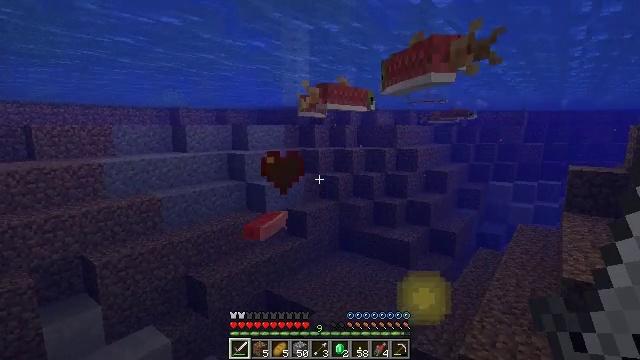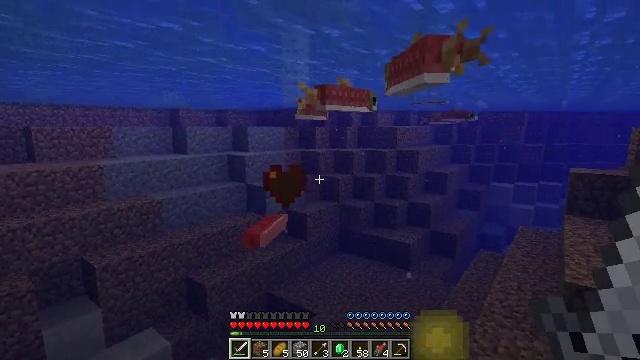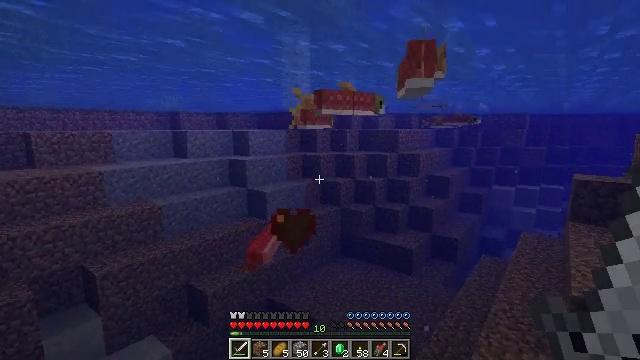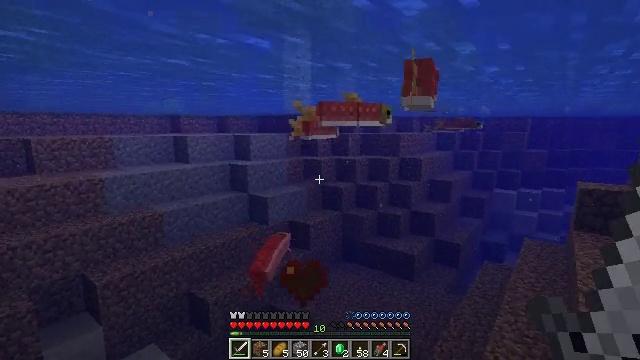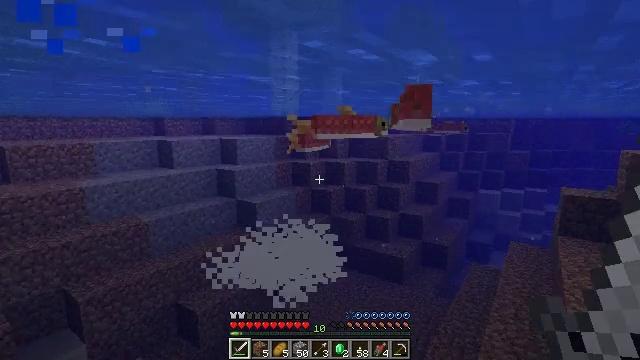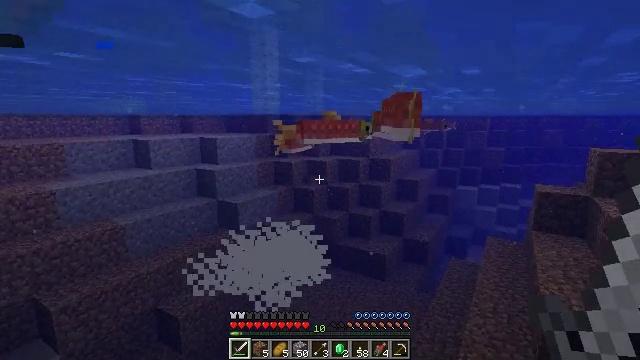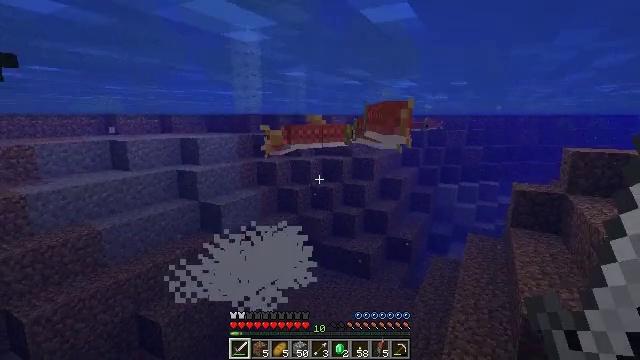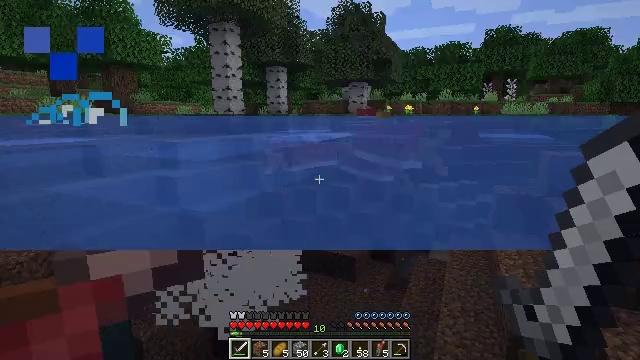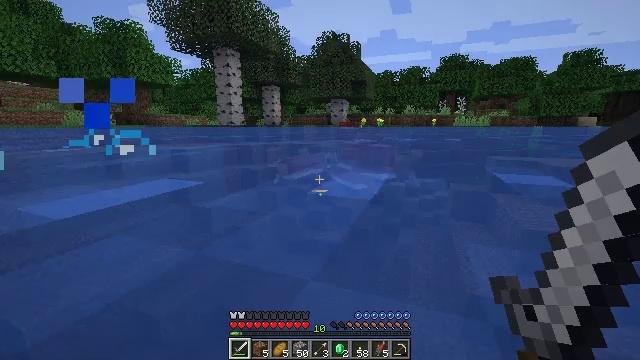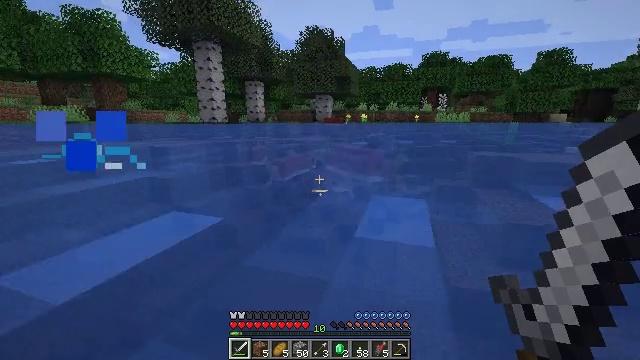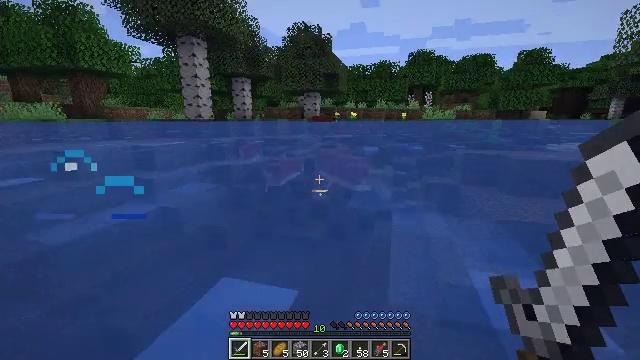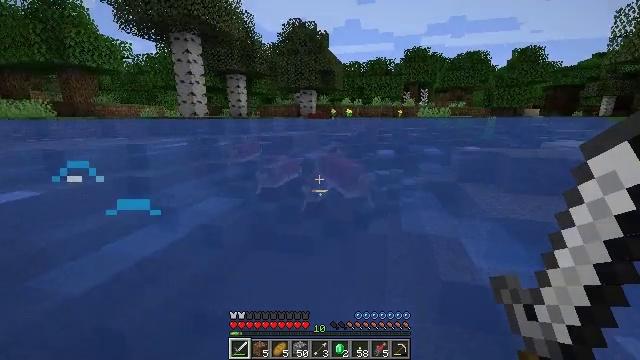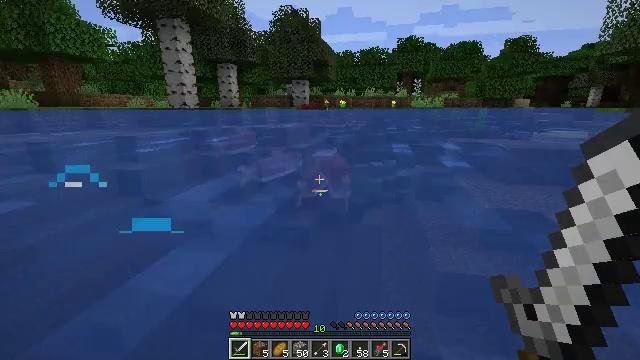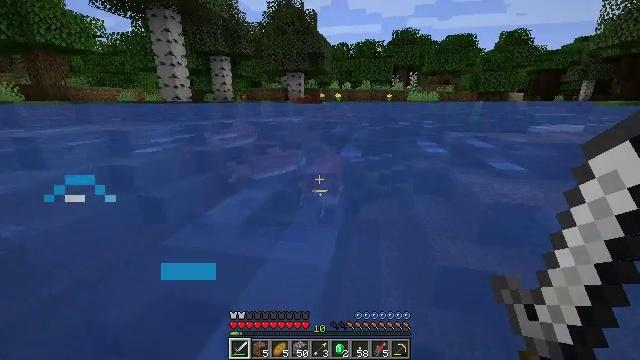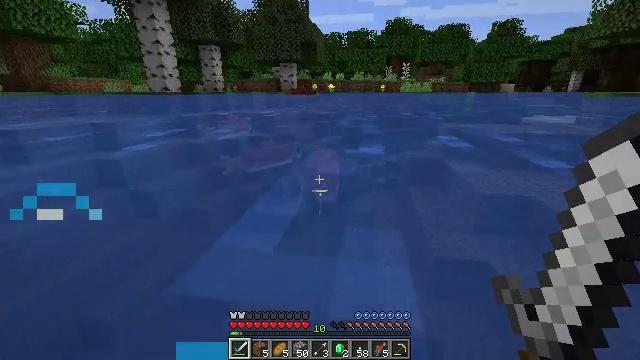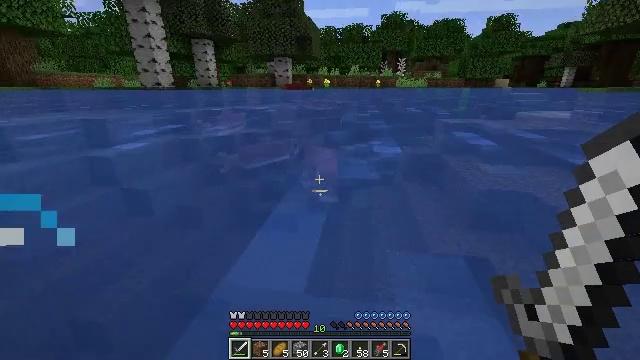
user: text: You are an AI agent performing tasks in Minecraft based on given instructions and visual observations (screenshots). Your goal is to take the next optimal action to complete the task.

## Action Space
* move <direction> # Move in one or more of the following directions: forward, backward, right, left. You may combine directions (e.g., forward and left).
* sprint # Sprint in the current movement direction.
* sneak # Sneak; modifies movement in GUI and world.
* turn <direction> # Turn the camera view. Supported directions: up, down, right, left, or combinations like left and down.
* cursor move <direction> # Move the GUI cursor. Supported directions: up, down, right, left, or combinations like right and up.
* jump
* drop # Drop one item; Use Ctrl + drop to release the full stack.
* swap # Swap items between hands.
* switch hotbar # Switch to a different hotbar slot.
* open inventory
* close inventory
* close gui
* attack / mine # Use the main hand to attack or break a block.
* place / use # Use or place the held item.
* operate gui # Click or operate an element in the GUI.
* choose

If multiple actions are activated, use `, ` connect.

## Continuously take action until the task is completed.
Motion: motion action
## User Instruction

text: Hunt fish.
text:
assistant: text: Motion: move forward and move left, jump
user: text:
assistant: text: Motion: move forward and move left, jump
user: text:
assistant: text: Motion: move forward and move left, jump
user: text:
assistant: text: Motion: move forward and move left, turn right, jump
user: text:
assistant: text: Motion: move forward and move left, turn right
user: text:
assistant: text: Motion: move forward and move left, turn right
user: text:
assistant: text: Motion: move forward and move left, turn right
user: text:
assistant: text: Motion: move forward and move left, turn right
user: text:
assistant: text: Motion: move forward and move left, turn right
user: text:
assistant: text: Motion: move forward and move left, turn right
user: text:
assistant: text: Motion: move forward and move left, turn right
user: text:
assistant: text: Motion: move forward and move left, turn right and down
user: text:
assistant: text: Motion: move forward, turn right and down
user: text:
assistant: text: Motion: move forward, turn right and down
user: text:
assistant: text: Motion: move forward, turn right
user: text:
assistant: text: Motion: move forward, turn right and down
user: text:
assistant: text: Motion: move forward, turn right and down
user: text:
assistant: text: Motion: move forward
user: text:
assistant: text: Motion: move forward
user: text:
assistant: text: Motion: move forward
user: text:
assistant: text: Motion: move forward
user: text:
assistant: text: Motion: move forward
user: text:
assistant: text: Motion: move forward
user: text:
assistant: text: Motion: move forward, turn up
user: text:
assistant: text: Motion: move forward, turn left and up
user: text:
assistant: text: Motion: move forward, turn up
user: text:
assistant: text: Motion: move forward, turn up
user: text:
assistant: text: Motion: move forward, attack / mine
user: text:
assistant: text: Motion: move forward, attack / mine
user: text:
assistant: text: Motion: move forward, attack / mine